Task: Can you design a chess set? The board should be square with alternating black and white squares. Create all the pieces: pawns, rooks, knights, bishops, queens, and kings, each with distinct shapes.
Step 2398:
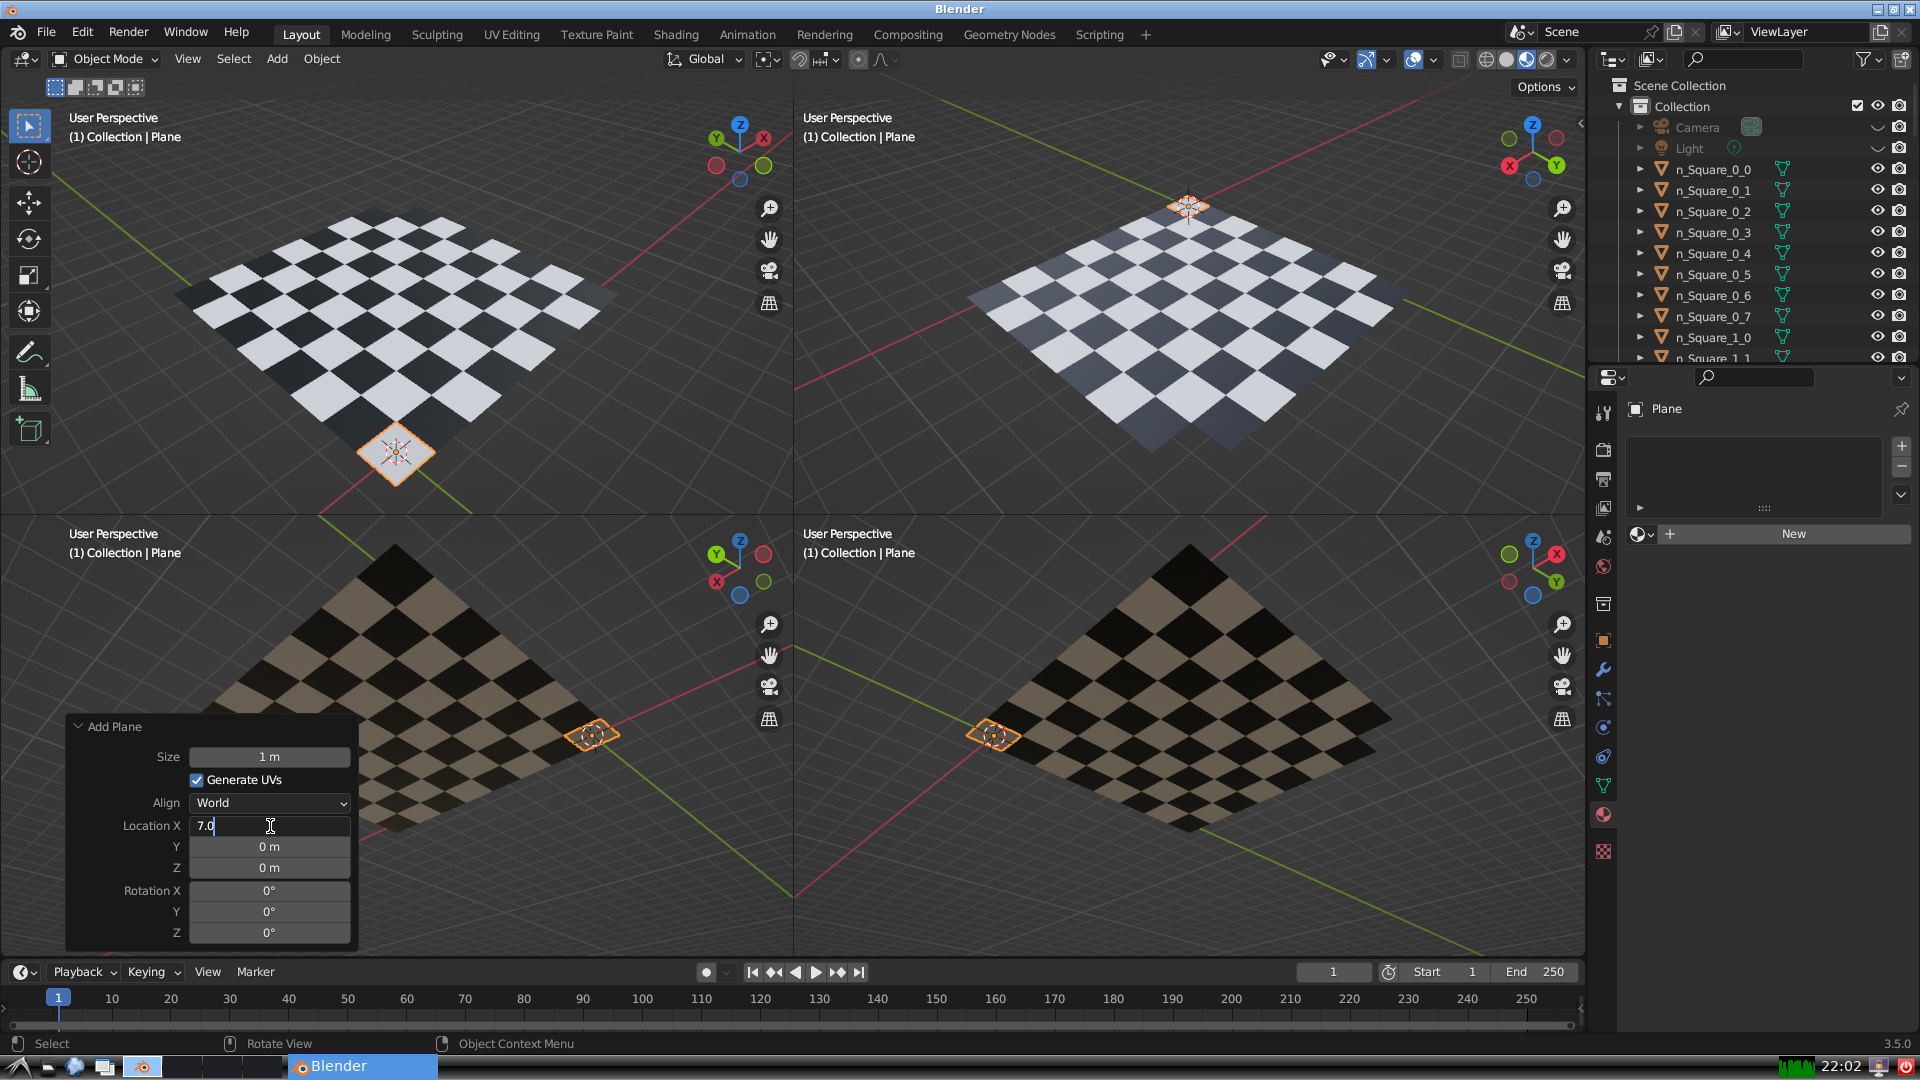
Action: {"key_press": ['Return']}